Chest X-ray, PA view. Patient: 50 years old, sex M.
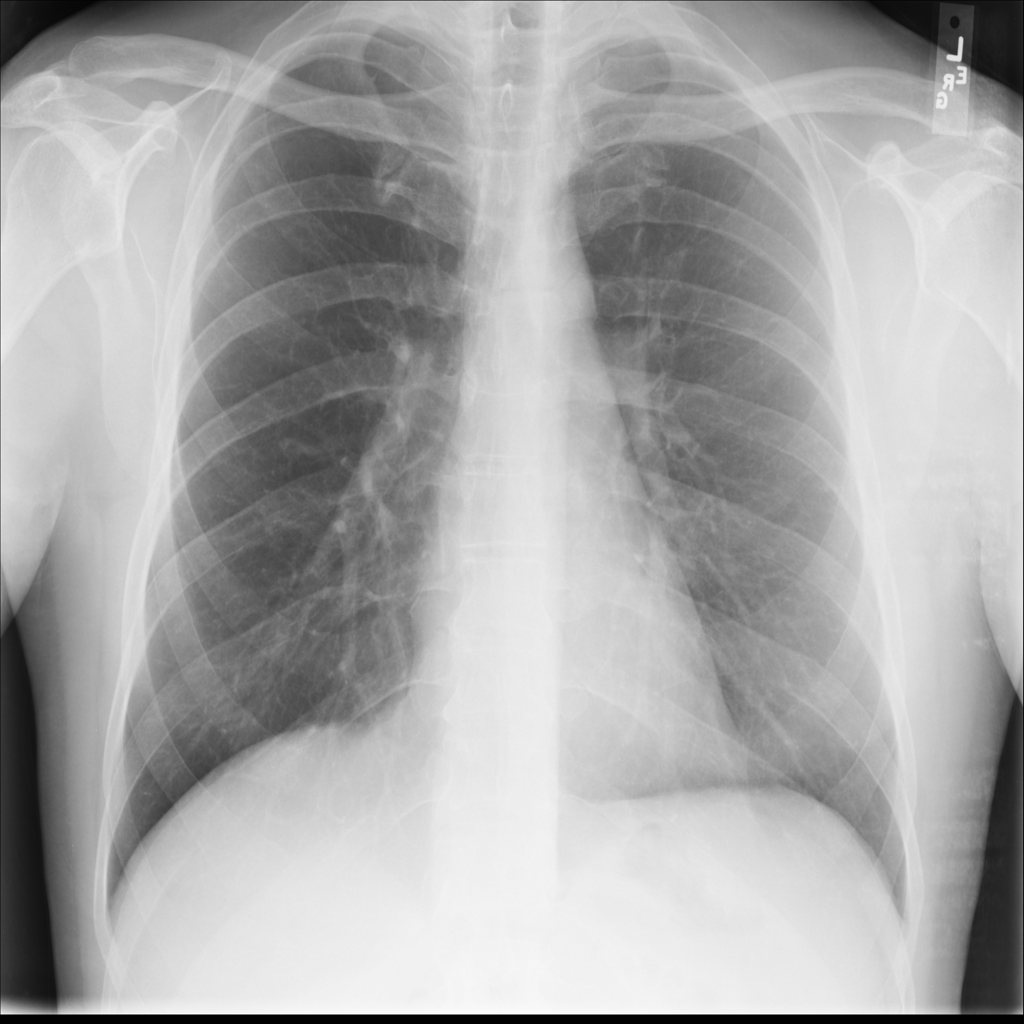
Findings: No Finding